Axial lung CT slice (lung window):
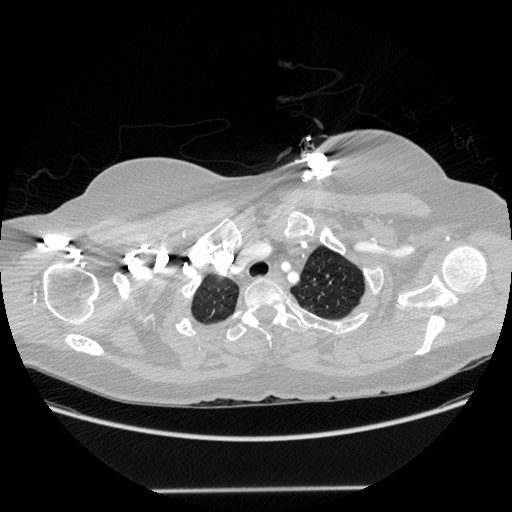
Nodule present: no